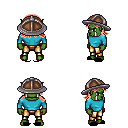
a pixel art fantasy rpg character, male body template, orc, green skin, teal long-sleeve shirt, gold greaves, red loose hair, chain helm, black slippers, four views (front, back, left, right), 2x2 character sprite sheet, small pixel art, hard edges, no anti-aliasing